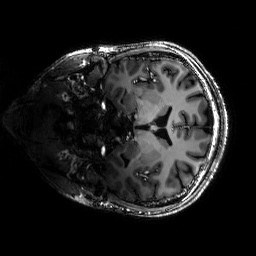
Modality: T1w
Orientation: coronal
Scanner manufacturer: siemens
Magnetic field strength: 6.98 T
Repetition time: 2.3 s
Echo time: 0.00266 s